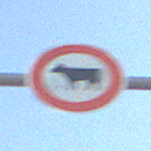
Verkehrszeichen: VerbotViehtrieb
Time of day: SunriseSunset
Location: Outdoor (Urban)
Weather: Clear
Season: NotSpecified
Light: Natural